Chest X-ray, AP view. Patient: 29 years old, sex F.
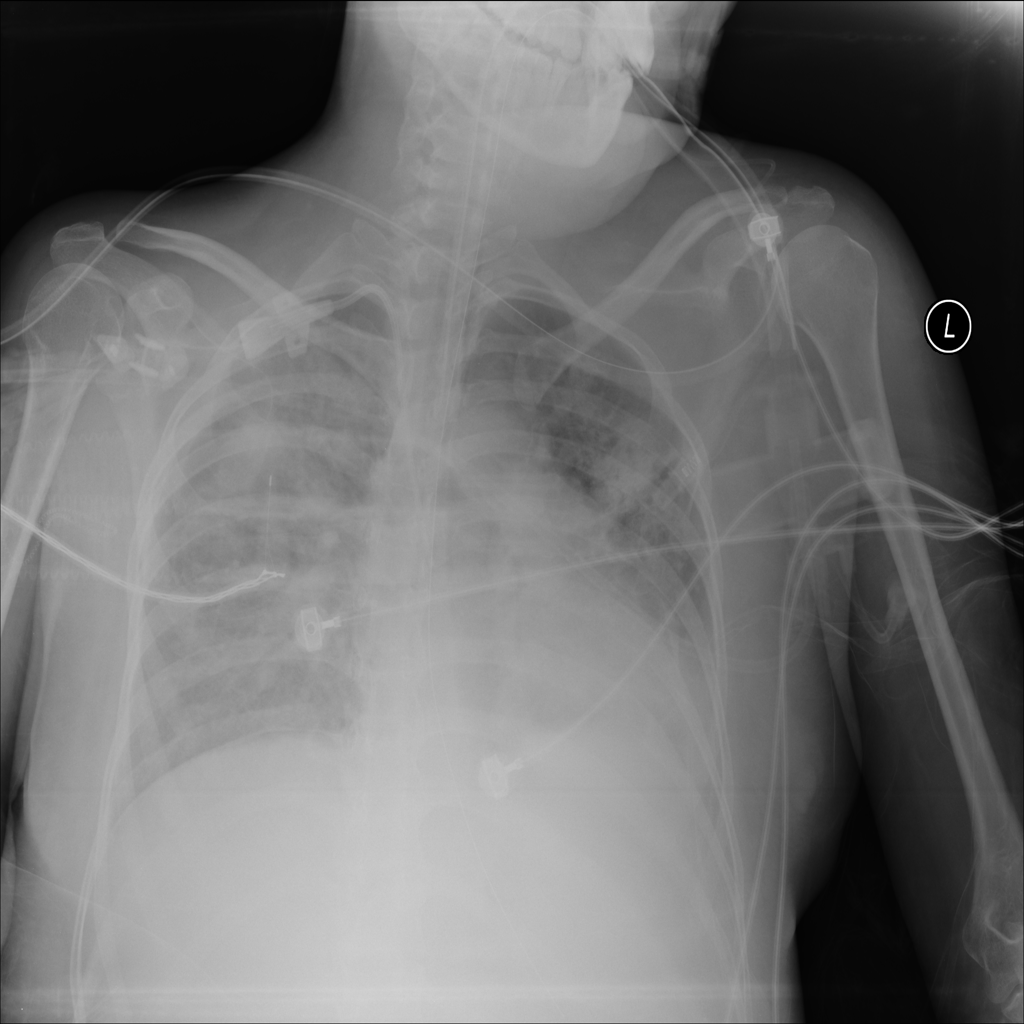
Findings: Infiltration